Field crop: maize
Growth stage: 2
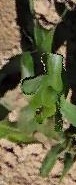
Species: maize